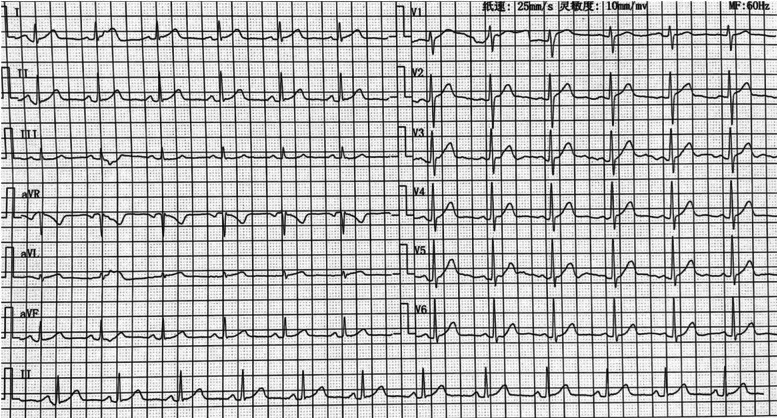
ECG showed normal sinus rhythm after radiofrequency ablation.
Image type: electrography (ekg)